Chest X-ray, PA view. Patient: 54 years old, sex M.
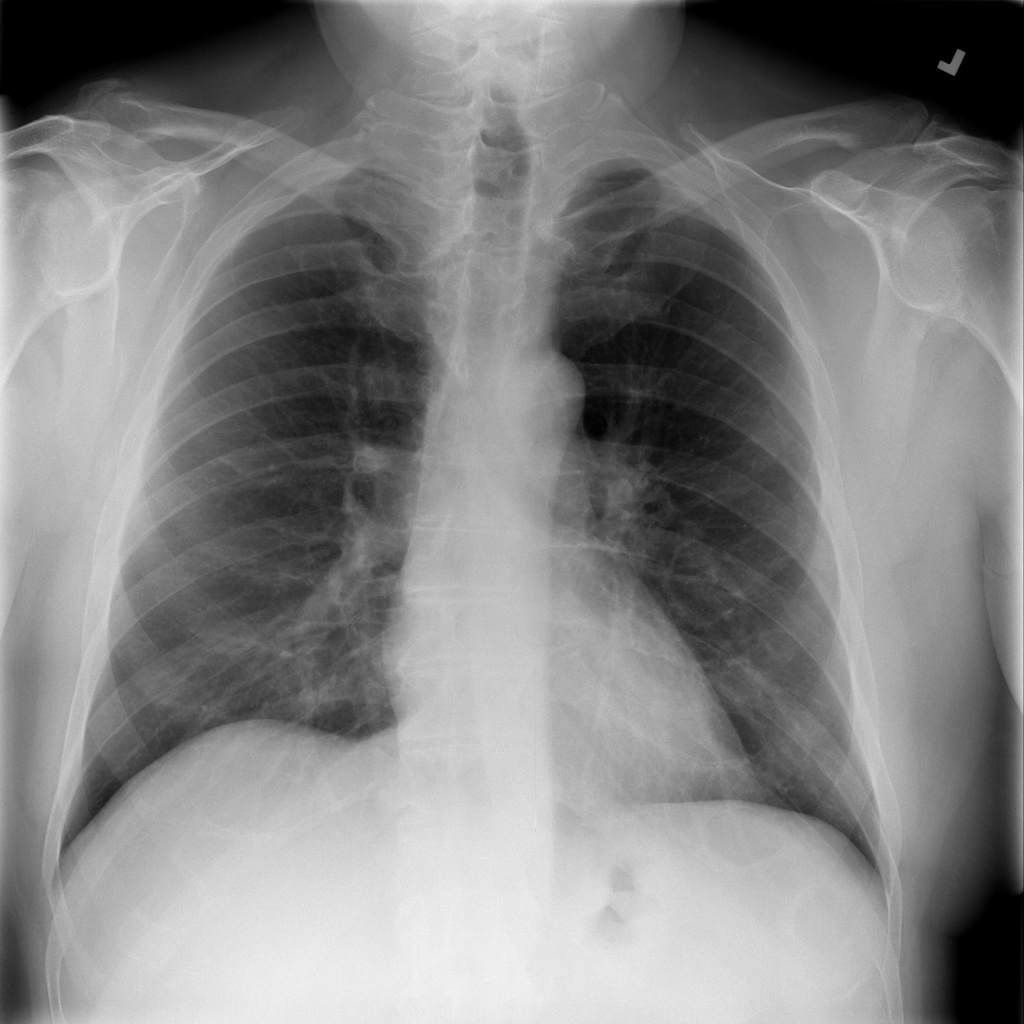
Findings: No Finding